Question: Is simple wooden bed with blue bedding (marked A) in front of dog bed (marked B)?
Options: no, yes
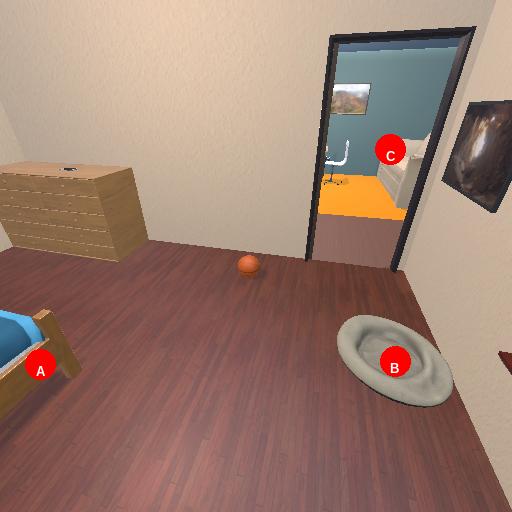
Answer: no